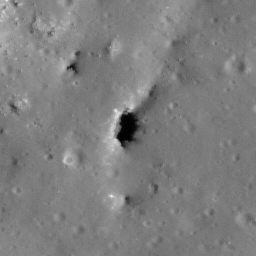
Pit: Lalande 13
Host crater: Lalande
Host type: impact_melt
Lunar coordinates: latitude -4.357, longitude 351.305